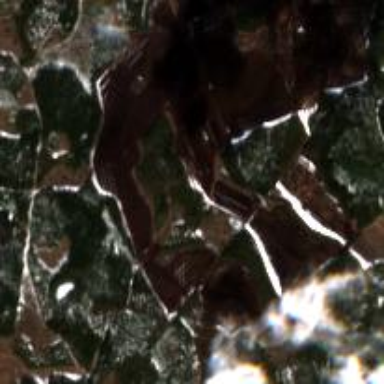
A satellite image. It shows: Peat cutting area.